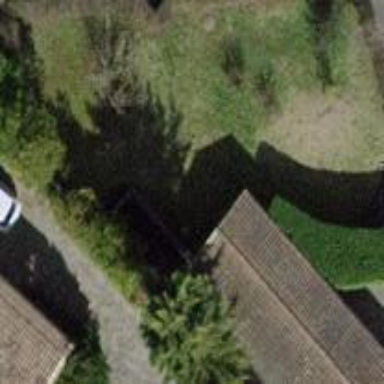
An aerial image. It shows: Garden surrounded by fence.